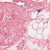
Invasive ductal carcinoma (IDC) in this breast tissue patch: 0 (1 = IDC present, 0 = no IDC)